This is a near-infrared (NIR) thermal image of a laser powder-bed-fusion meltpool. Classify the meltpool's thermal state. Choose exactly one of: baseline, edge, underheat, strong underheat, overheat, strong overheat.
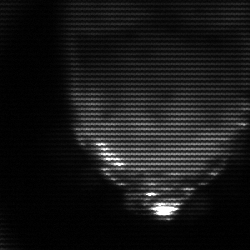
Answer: edge